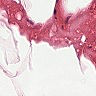
Metastatic tissue present: no